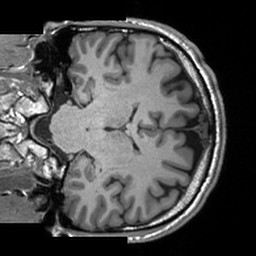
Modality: T1w
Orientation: coronal
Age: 42
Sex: male
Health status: healthy
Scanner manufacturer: siemens
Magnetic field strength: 3 T
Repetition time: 2 s
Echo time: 0.00203 s